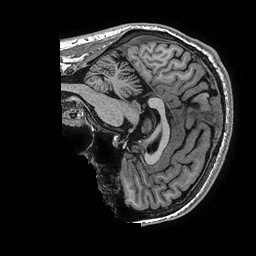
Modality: T1w
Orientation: sagittal
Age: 33
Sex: male
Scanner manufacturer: ge
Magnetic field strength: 3 T
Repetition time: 0.006952 s
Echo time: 0.00292 s